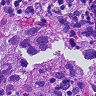
Metastatic tissue present: yes